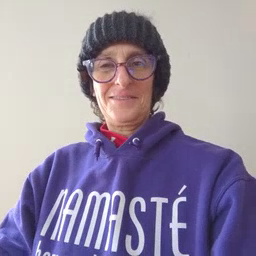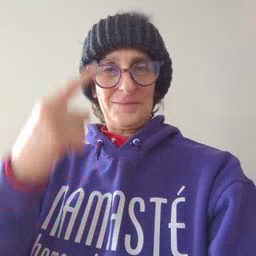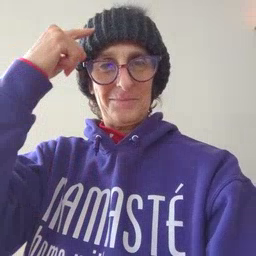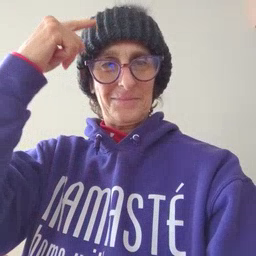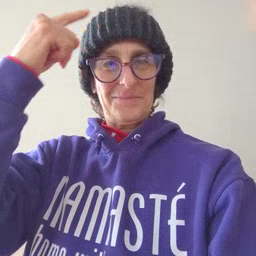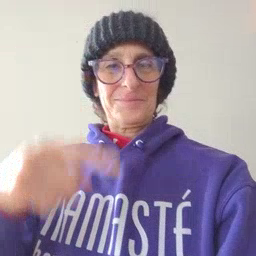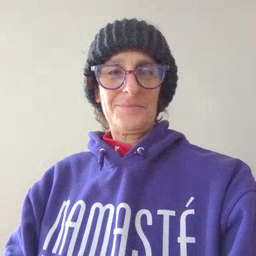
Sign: penny